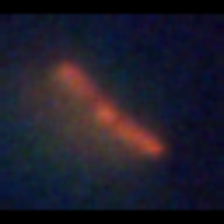
Taxon: Pennate
Group: Diatoms